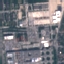
Land use / land cover class: Industrial